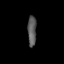
Tissue: prostate
Cell type: T cells
Senescence score: 0.3534
Nuclear area (px): 257
Mean DAPI intensity: 89.922